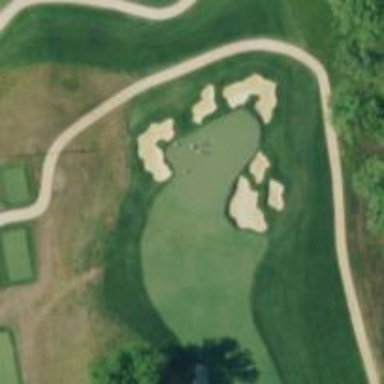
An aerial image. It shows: Golf hole.